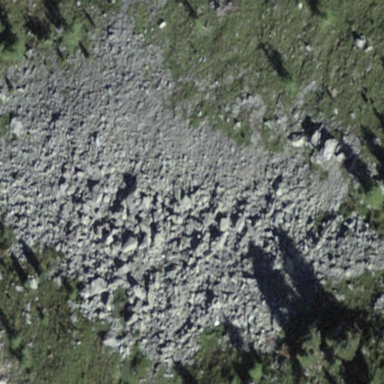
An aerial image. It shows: Natural scree.